Question: How would you go about working out the average of multiple columns and rows?
My code so far is:
'''
SELECT b.id, r.id, b.name, r.business_id, (r.service + r.value + r.quality) / 3 AS average
FROM business b
LEFT JOIN rating r ON r.business_id = b.id
'''

I'd like to get the average of r.service, r.value and r.quality and combine the business_id column.
So I should get:
business_id = average: 9.42 (for example)
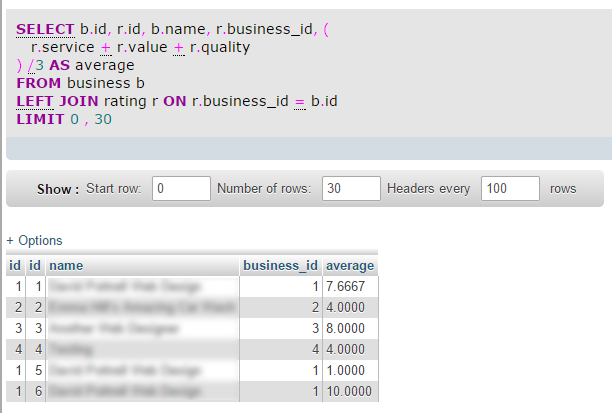
Answer: The aggregate function AVG should take an expression for aggregation, so this should work:
'''
SELECT b.name, r.business_id, AVG((r.service + r.value + r.quality)/3)
FROM business b
LEFT JOIN rating r ON r.business_id = b.id
GROUP BY b.name, r.business_id
LIMIT 0,30
'''